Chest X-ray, PA view. Patient: 61 years old, sex M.
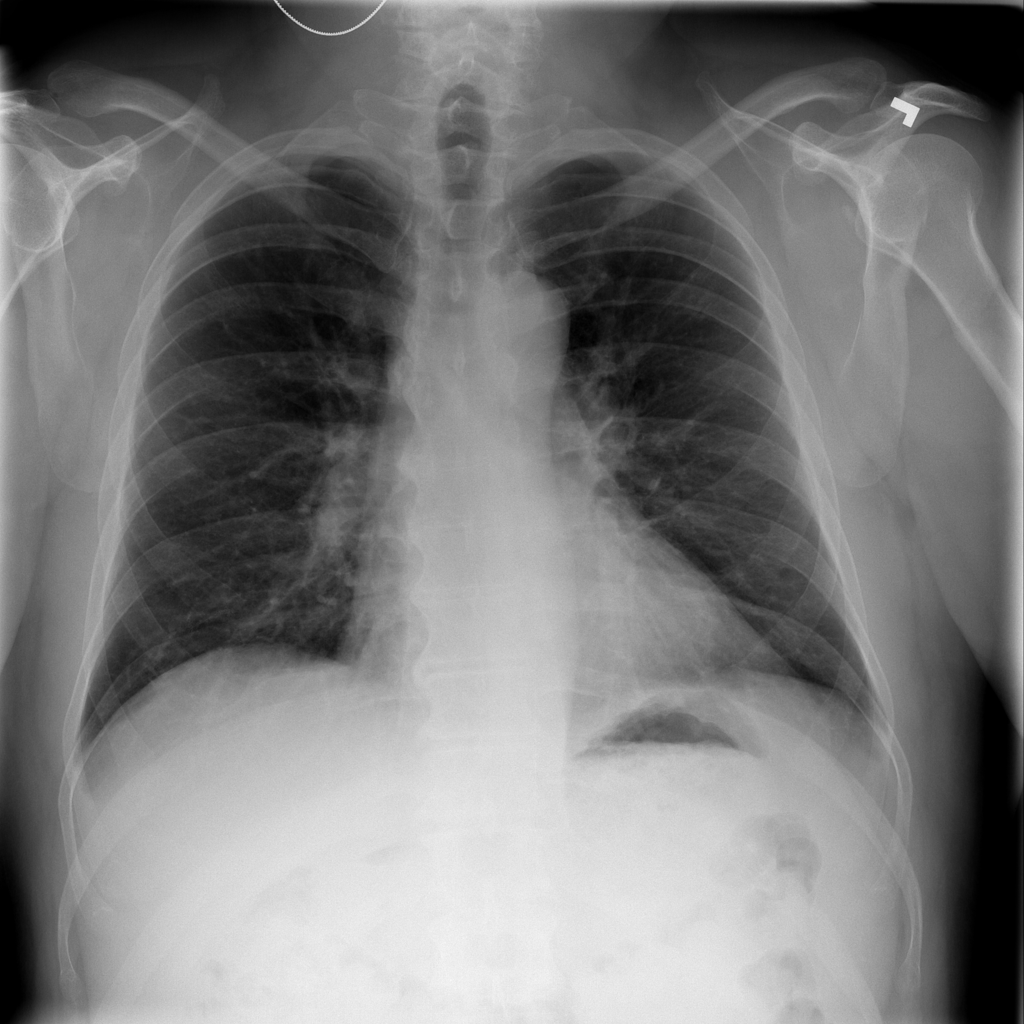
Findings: Fibrosis, Nodule